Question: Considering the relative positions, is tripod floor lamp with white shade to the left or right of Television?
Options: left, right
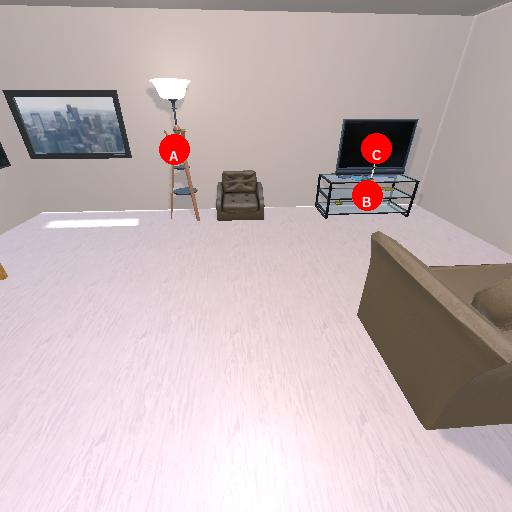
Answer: left